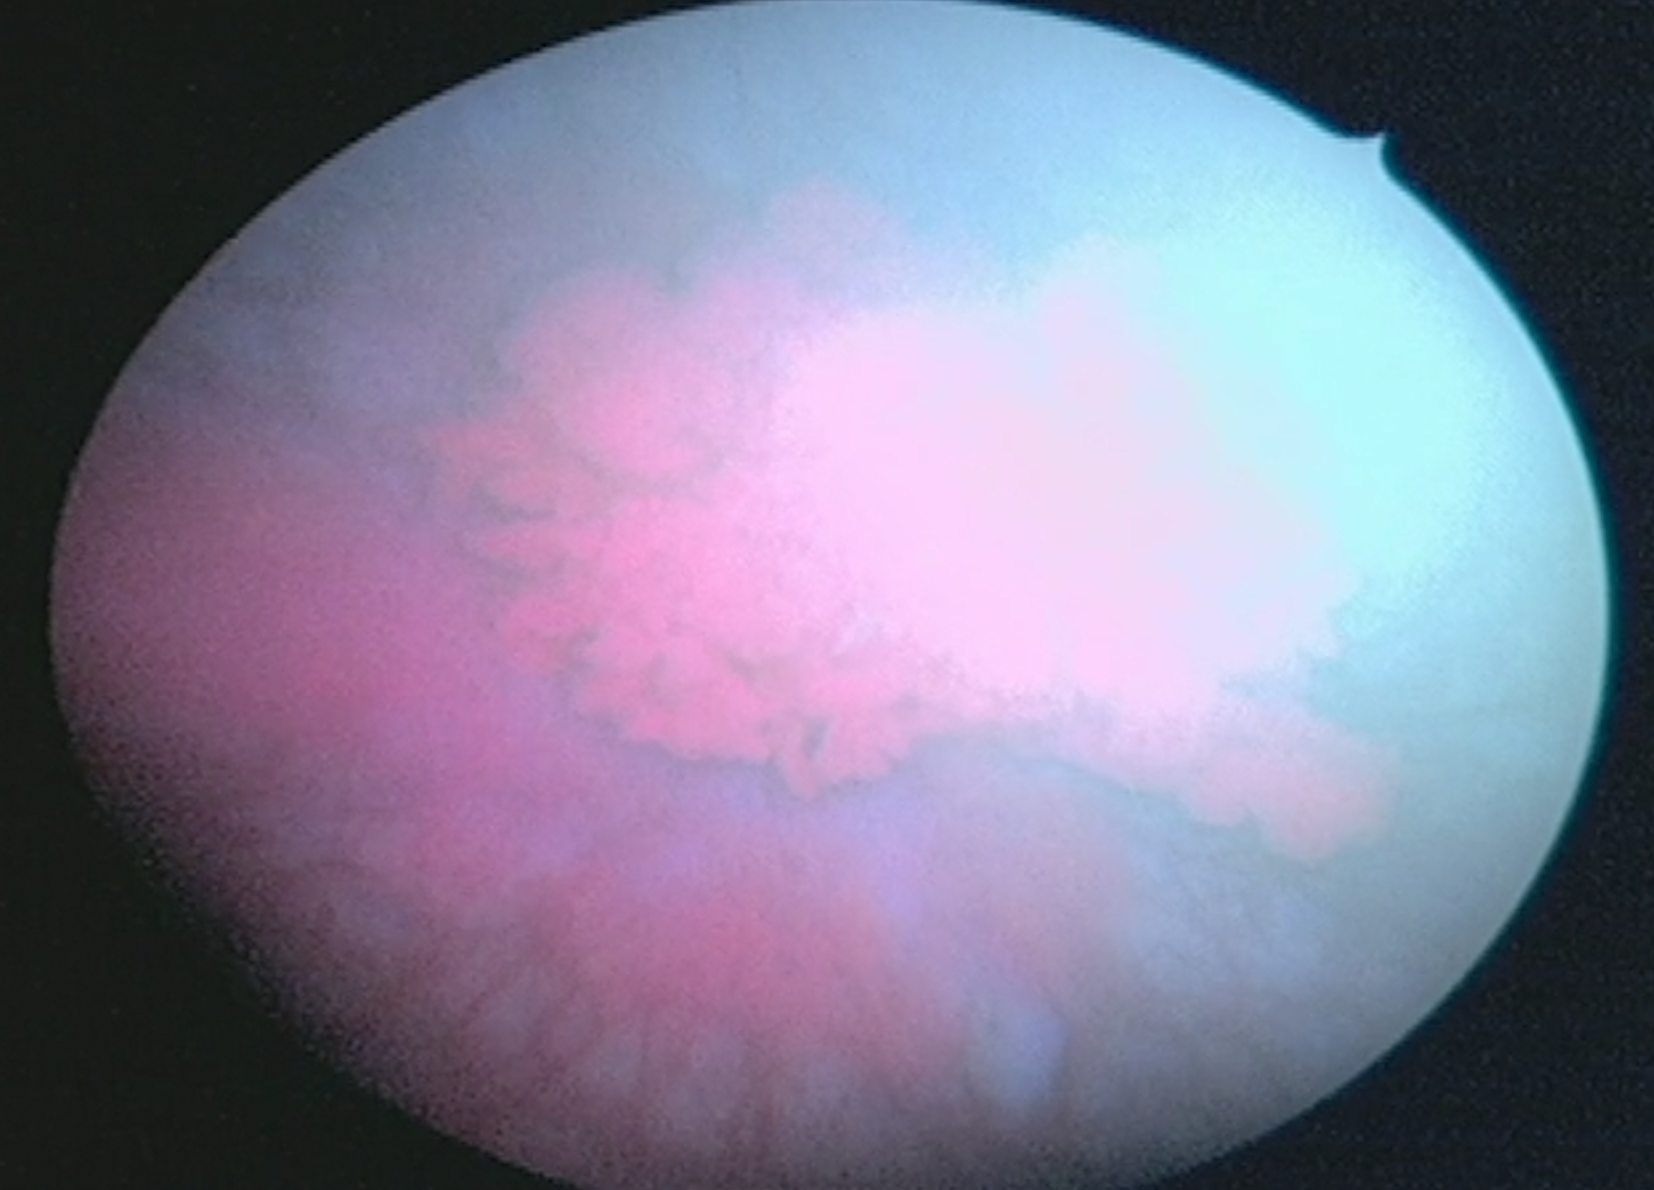
Modality: BLC
Class: Malignant
Subclass: LowGradePapillary
Lesion: L1
Stage: Ta
Morphology: Papillary
Bladder cancer association: Yes